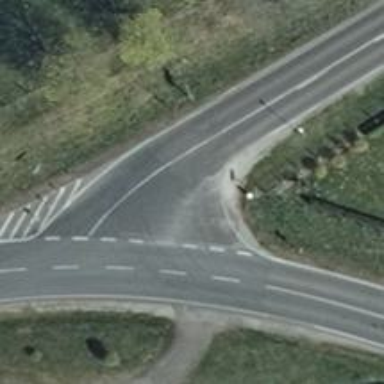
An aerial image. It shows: Secondary road with asphalt surface.